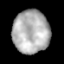
Tissue: lung
Cell type: Epithelial cells
Senescence score: 0.2179
Nuclear area (px): 1547
Mean DAPI intensity: 176.374